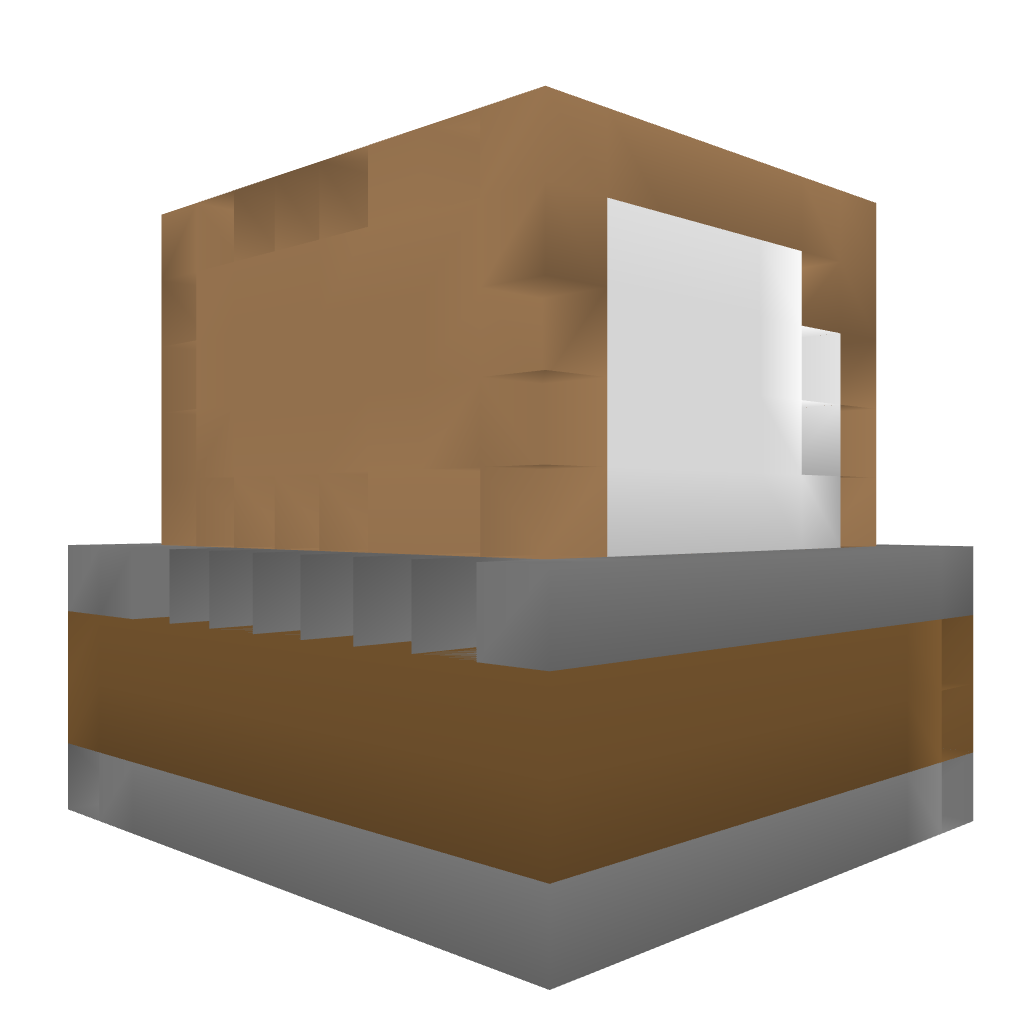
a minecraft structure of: Open Cafe cube house no roof 50% earth below house